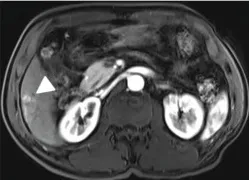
Radiological response evaluation of the liver during the clinical course. (C) An enhanced small nodule around the previous one (white arrowhead) was detected by MRI three months after TACE and RFA.
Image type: radiology (mri)